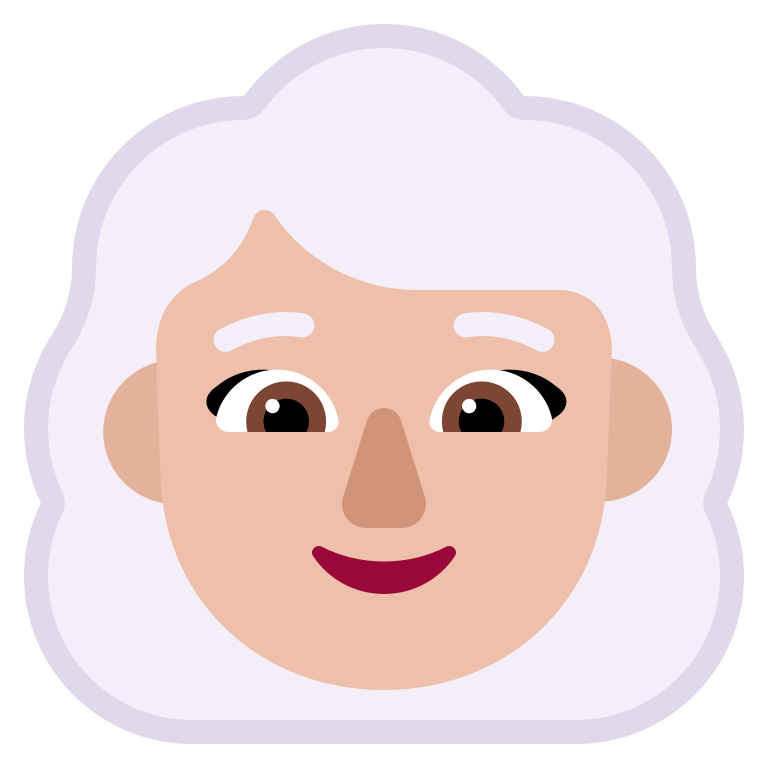
woman white hair flat  light